Question: I am trying to plot a 'Rgraphviz' object with two edge labels. Unfortunately the labels fall outside the plot. Here is my example:
'''
require('Rgraphviz')
set.seed(123)
g1 <- randomGraph(letters[1:10], 1:4, 0.4)
eAttrs <- list()
eAttrs$label <- c("a~g" = "I have a very long label 1", "a~i" = "and a long label 2")
plot(g1, edgeAttrs = eAttrs)
'''
Here is my plot:

I tried several things with no success:
Set a larger bounding box
'''
z <- agopen(g1, "foo")
z@boundBox@upRight@x <- z@boundBox@upRight@x + 300
z@boundBox@upRight@y <- z@boundBox@upRight@y + 300
plot(z, edgeAttrs = eAttrs)
'''
Decrease the label fontsize (not really what I want in my application, anyways)
'''
eAttrs$labelfontsize=c("a~g"="3")
plot(g1, edgeAttrs = eAttrs)
'''
Change 'par' attributes:
'''
par(oma=c(10,10,10,10))
plot(g1, edgeAttrs = eAttrs)
'''
Change node, edge and general attributes from '?Rgraphviz::GraphvizAttributes'
'''
attrs <- list(graph=list(size=c(1, 1)))
attrs$edge$fontsize<-8
plot(g1, edgeAttrs = eAttrs, attrs=attrs)
'''
None of my attempts seem to work. Does anyone have an idea?
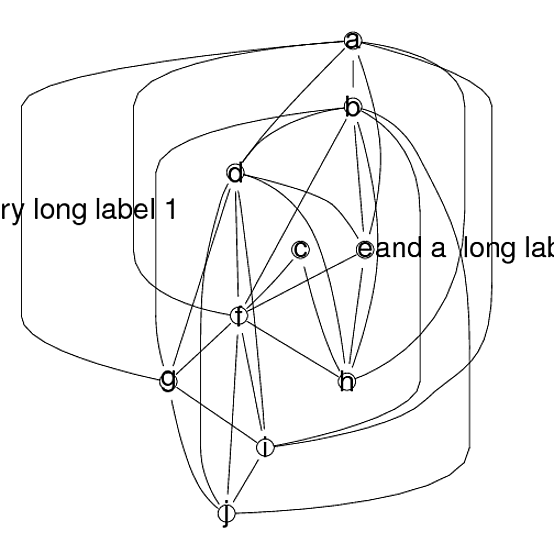
Answer: ## The problem
Calling 'plot()' on a 'graph' object dispatches an S4 method (shown by 'getMethod("plot", "graph")'), which in turn calls the function shown by typing 'getMethod("plot", "Ragraph")'. That function contains the following rather unfortunate lines which, regardless of any related parameter settings you've made, will override them to reset the left and right margins to 0. Frustrating!
'''
oldpars <- par(mai = c(sheight, 0, mheight, 0))
on.exit(par(oldpars), add = TRUE)
'''
## A workaround
One workaround is to construct a three panel 'layout' in which the left and right panels are just there to provide a bit of buffering space. Turn off clipping, plot your 'graph' object in the middle panel, and it then seems to work:
'''
layout(matrix(1:3, nrow=1), widths=c(1,5,1))
par(xpd=NA) ## turn off all clipping
plot.new() ## blank plot in Panel 1
plot(g1, edgeAttrs = eAttrs) ## graph in Panel 2
plot.new() ## blank plot in Panel 3
'''